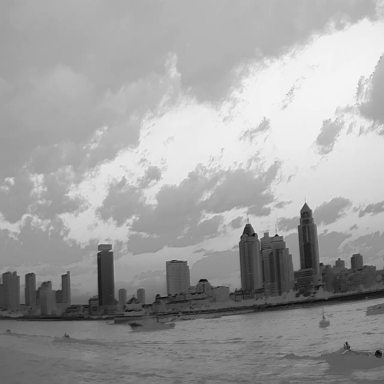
There are three canoes in the infrared image.